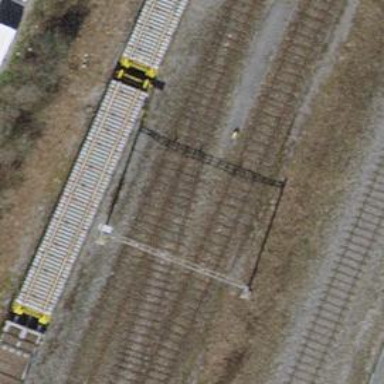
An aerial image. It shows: Rail yard with electrified rails and single track.